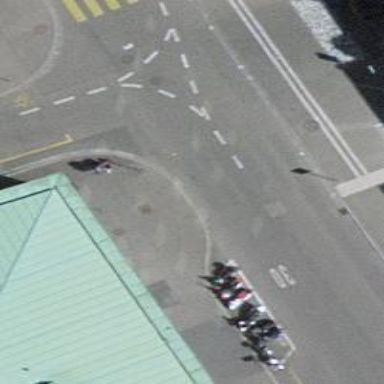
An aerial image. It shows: Unmarked crossing on the road.